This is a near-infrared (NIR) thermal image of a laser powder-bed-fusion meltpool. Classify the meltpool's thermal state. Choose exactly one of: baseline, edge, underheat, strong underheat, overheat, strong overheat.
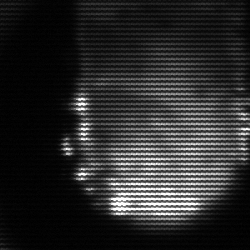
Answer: baseline